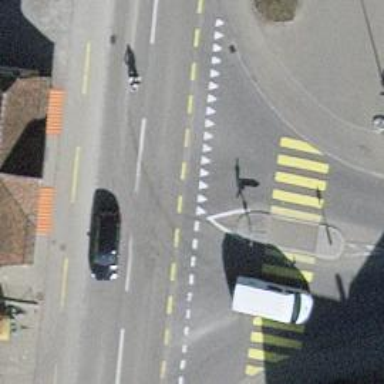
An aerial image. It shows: Secondary road with asphalt surface and designated cycle lane.